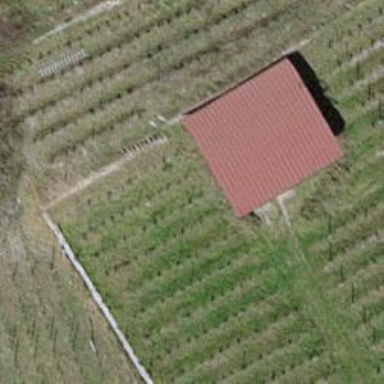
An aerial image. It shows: Shed building.